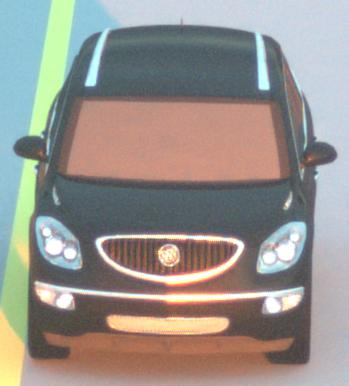
Make: Buick
Model: Enclave
Detailed model: GMT967
Model produced from: 2007
Model produced until: 2017
Doors: 5
Color: black
Road condition: dry road
Daytime: sunrise or sunset
Contrast: medium contrast